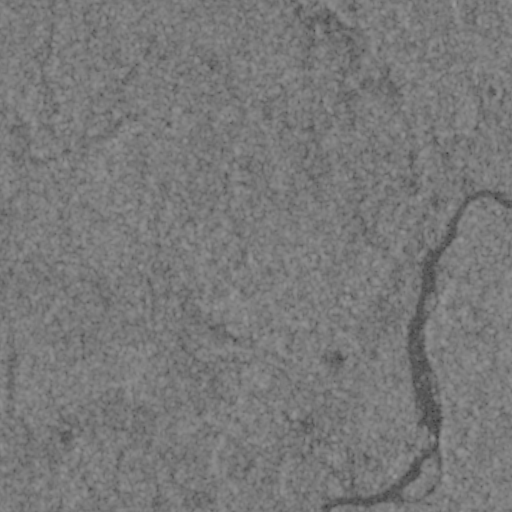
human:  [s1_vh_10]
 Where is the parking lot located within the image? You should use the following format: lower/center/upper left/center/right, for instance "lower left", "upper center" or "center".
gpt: The parking lot is located in the lower right of the image.
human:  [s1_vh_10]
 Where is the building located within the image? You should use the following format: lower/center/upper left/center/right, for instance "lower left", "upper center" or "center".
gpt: The building is located in the lower right of the image.
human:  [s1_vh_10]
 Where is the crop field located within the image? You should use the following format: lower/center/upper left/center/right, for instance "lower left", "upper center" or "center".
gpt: There is no crop field in the image.

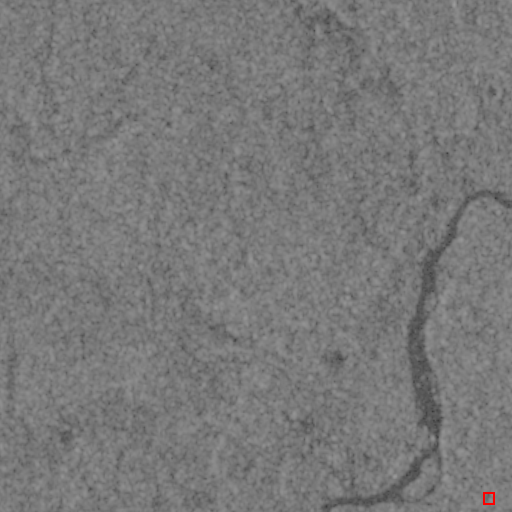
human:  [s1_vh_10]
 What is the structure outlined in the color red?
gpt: The structure outlined in red is a parking lot.
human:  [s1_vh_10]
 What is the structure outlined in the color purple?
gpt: There is no purple outline.